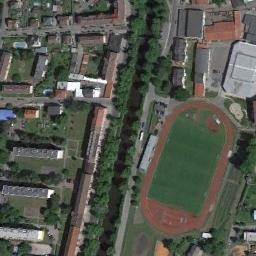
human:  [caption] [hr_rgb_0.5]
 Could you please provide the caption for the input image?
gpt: Many buildings are near the ground track field .

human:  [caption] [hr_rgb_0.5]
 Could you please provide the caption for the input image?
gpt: The ground track field is on a block and a river goes through the block .

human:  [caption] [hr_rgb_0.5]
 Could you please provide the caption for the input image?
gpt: There are green fields and red tracks .

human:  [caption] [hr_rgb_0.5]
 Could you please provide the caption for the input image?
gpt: There is a road between the track and field and the residential area, And there are many trees covering the roadside .

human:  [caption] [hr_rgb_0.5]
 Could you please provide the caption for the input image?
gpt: There are some gray buildings and brown buildings beside the ground track filed .